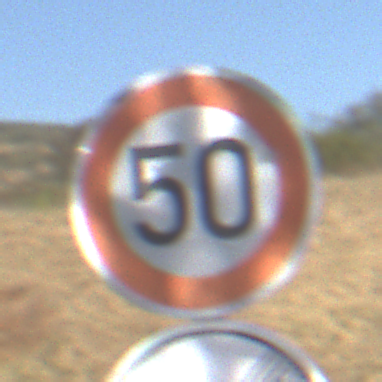
Verkehrszeichen: Geschwindigkeit50
Zusatzzeichen unten: EndeUeberholverbotKraftfahrzeuge
Umgebung: Outdoor, RoadRail
Tageszeit: Midday
Wetter: Clear
Licht: Natural
Jahreszeit: Summer
Kontrast: HighContrast